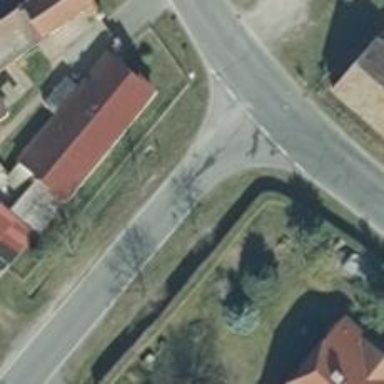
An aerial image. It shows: Unclassified road with asphalt surface.